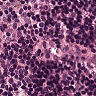
Metastatic tissue present: no